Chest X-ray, AP view. Patient: 18 years old, sex F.
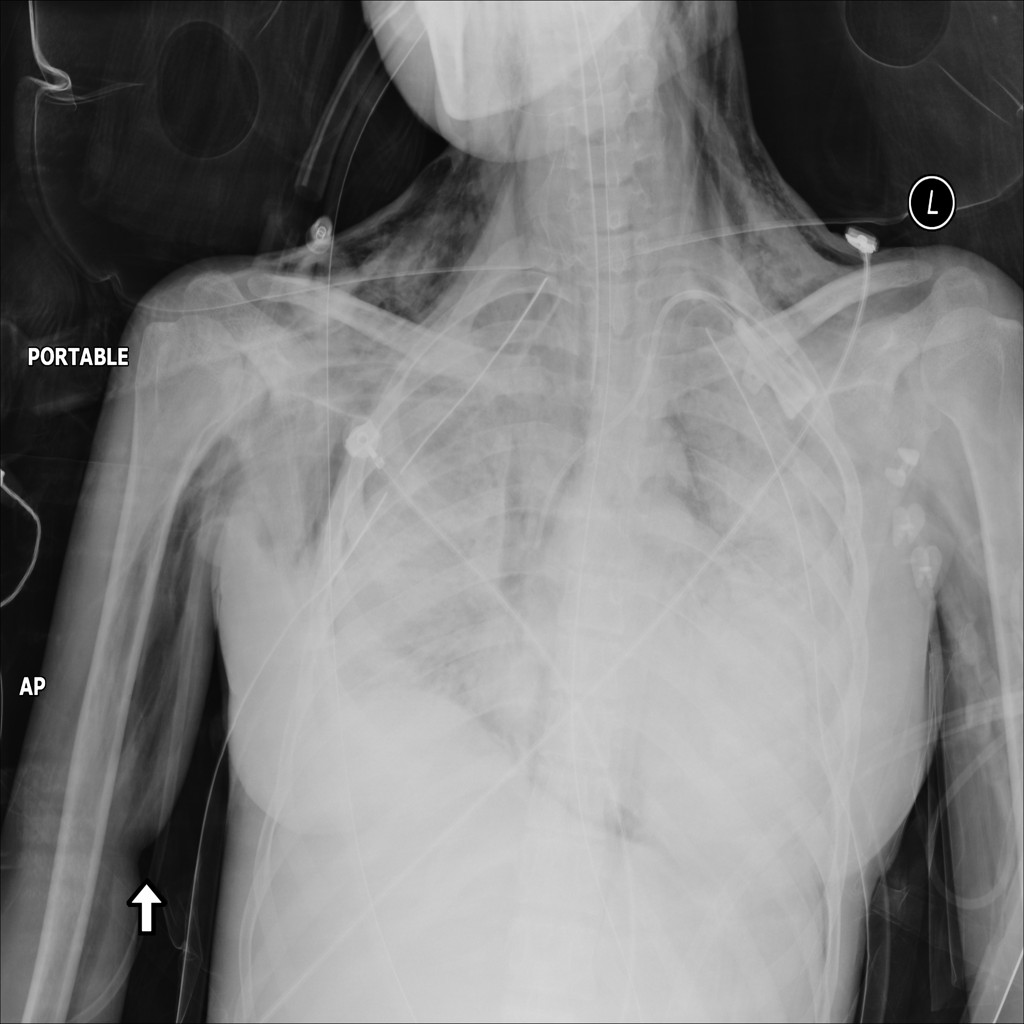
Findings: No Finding